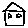
Label: house